Field crop: maize
Growth stage: 2
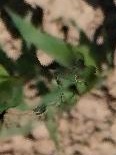
Species: maize